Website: walmart
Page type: newsletter-management
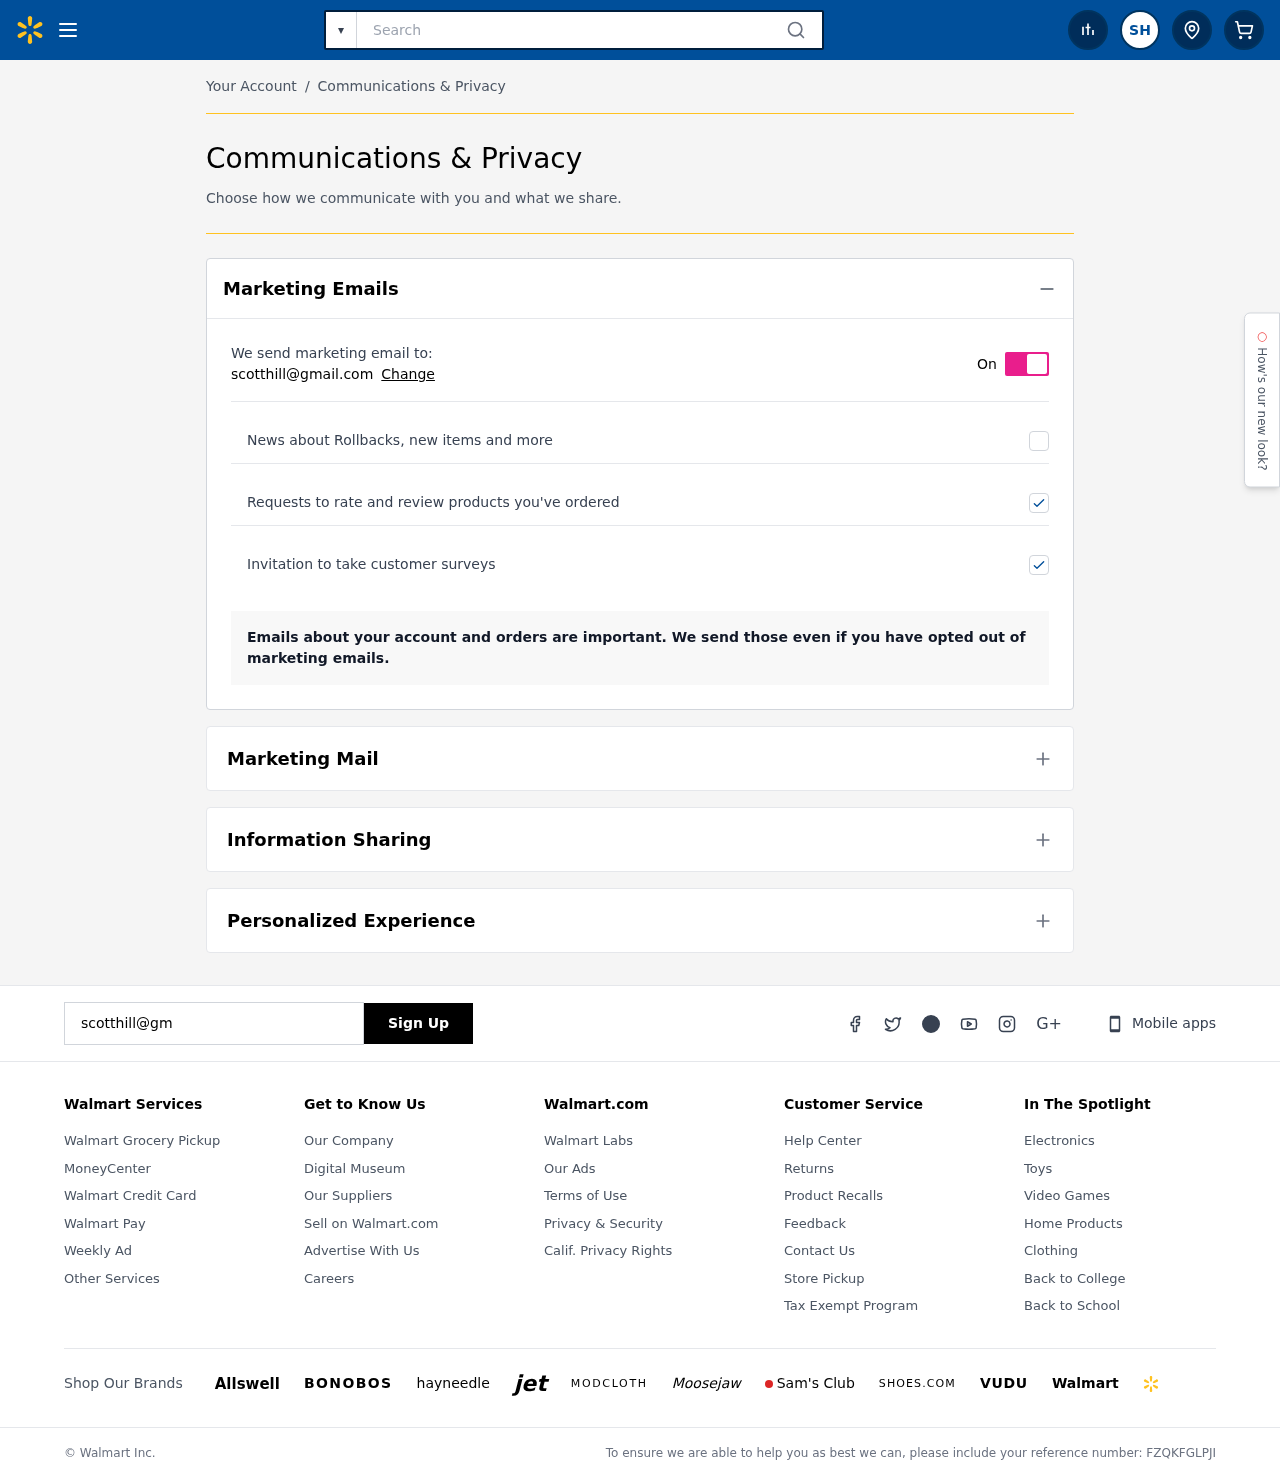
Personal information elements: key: PII_EMAIL
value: scotthill@gmail.com
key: PII_INITIALS
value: SH
Search elements: key: HEADER_SEARCH
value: Search